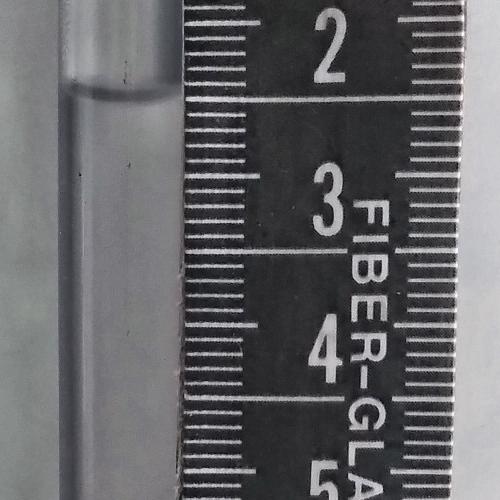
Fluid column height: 2.5 cm